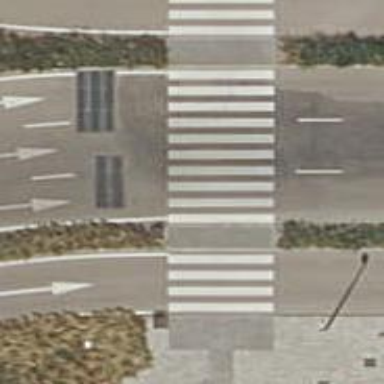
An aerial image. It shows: Uncontrolled crossing on the road.